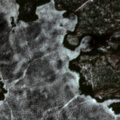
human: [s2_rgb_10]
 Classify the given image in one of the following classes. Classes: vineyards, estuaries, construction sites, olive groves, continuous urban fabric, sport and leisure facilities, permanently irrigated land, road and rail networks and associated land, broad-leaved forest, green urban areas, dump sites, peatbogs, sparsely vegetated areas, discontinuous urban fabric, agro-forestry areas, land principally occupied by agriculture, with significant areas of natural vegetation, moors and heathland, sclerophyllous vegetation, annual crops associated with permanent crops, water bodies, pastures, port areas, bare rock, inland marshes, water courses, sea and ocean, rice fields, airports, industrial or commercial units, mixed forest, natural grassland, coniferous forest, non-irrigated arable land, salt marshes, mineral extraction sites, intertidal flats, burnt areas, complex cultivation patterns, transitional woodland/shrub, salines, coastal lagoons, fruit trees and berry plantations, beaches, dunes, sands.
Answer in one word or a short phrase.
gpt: coniferous forest, water bodies